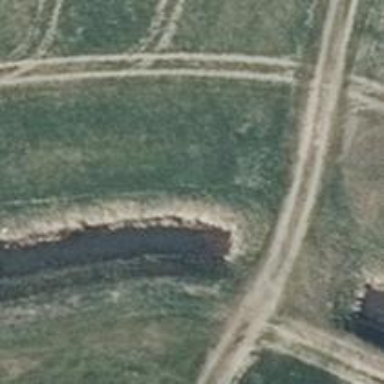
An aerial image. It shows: Culvert tunnel.